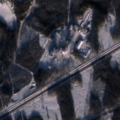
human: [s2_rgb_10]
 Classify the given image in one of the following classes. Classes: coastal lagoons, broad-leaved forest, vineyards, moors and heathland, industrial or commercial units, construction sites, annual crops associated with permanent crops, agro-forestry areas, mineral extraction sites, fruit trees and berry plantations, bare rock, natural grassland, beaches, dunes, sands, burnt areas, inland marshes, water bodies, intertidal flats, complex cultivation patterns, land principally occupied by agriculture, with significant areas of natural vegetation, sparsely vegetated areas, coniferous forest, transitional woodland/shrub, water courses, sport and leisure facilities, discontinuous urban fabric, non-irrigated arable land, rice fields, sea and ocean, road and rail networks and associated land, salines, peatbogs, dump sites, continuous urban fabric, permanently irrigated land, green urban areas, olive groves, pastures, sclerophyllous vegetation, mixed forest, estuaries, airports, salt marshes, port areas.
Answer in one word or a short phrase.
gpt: land principally occupied by agriculture, with significant areas of natural vegetation, coniferous forest, mixed forest, transitional woodland/shrub